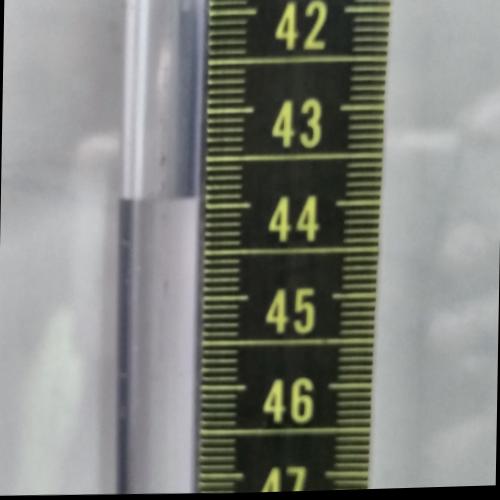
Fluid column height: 43.9 cm